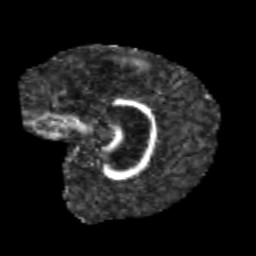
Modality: FA
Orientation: sagittal
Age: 9
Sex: male
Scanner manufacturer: siemens
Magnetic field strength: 3 T
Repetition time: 3.8 s
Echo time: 0.07 s